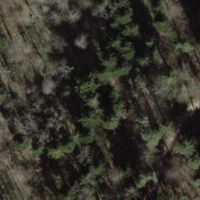
EUNIS habitat code: 44
Species observed at this site:
Lysimachia nemorum